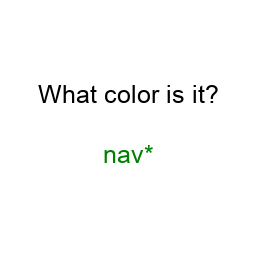
Color: green
Color name shown: navy
Background color: white
Question text color: black